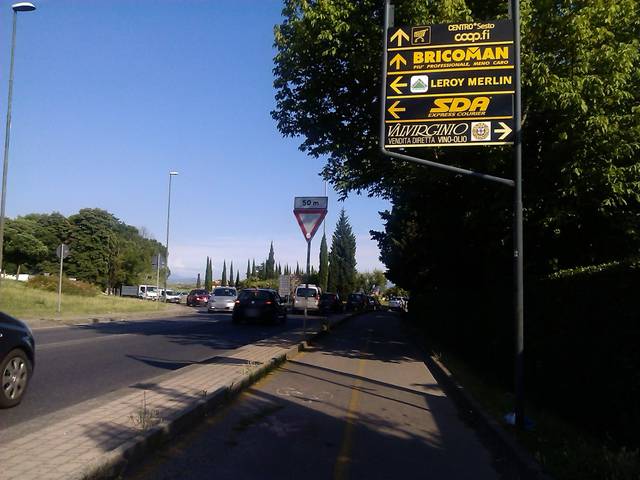
Region: Italy
Coordinates: 43.826, 11.143